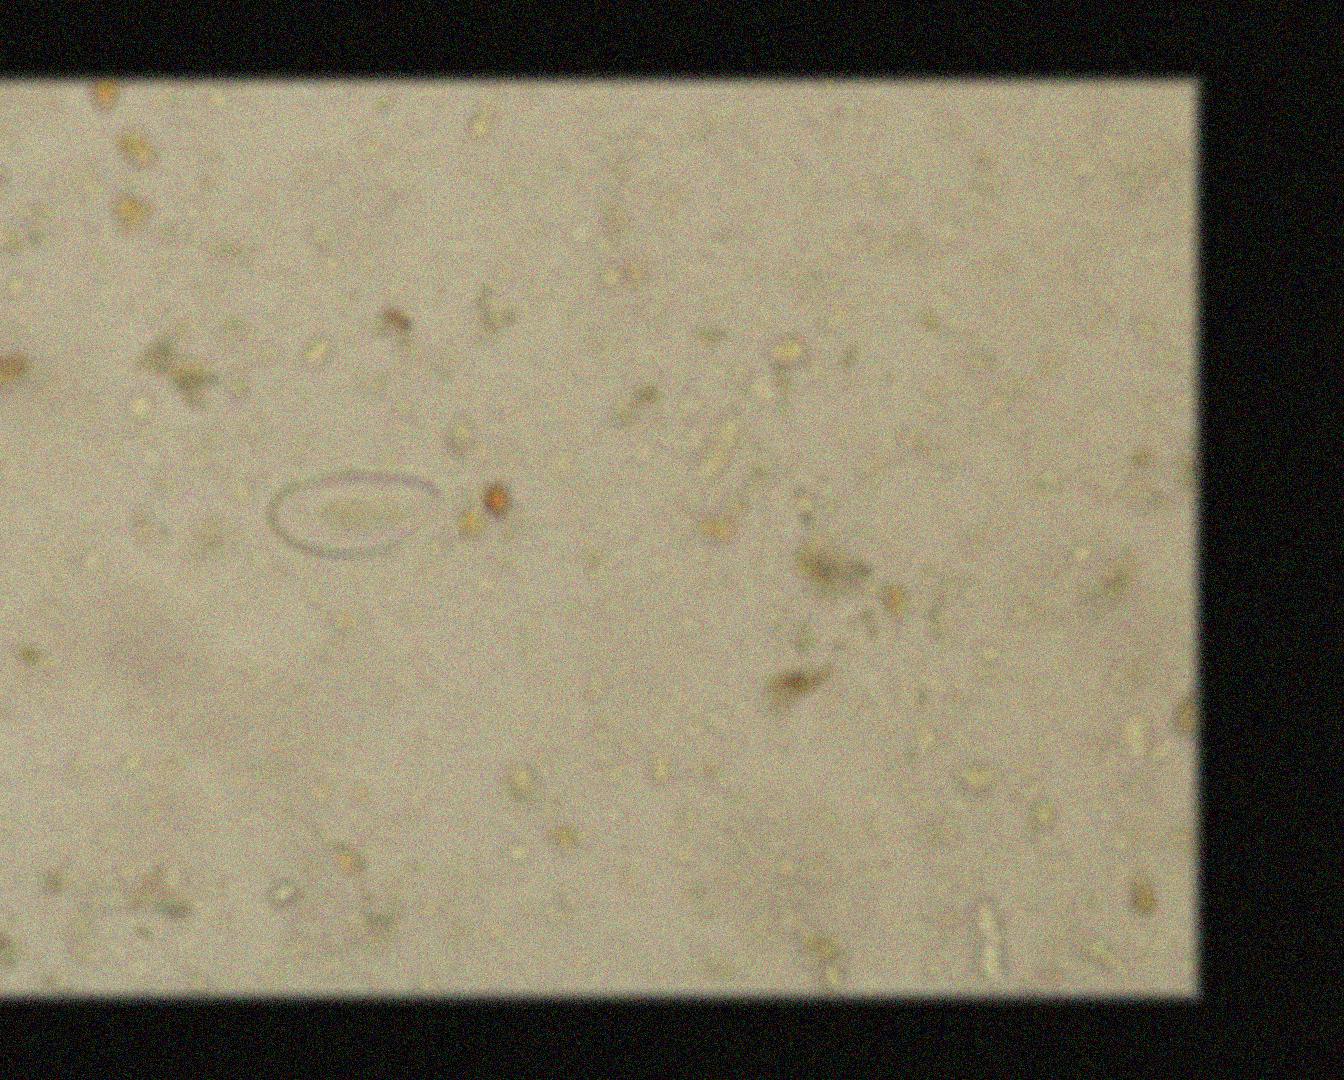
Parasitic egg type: Enterobius vermicularis